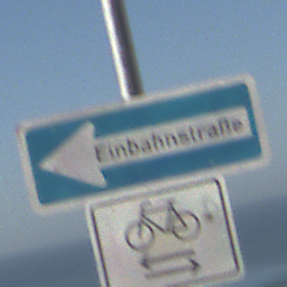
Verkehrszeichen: EinbahnstrasseLinksweisend
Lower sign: RichtungsangabeDurchPfeile9
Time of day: MorningAfternoon
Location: Outdoor (Urban)
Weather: Clear
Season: NotSpecified
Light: Natural